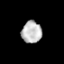
Tissue: lung
Cell type: Epithelial cells
Senescence score: 0.1901
Nuclear area (px): 432
Mean DAPI intensity: 186.8125